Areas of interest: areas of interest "Pingliang Maternity and Child Health Care Hospital"
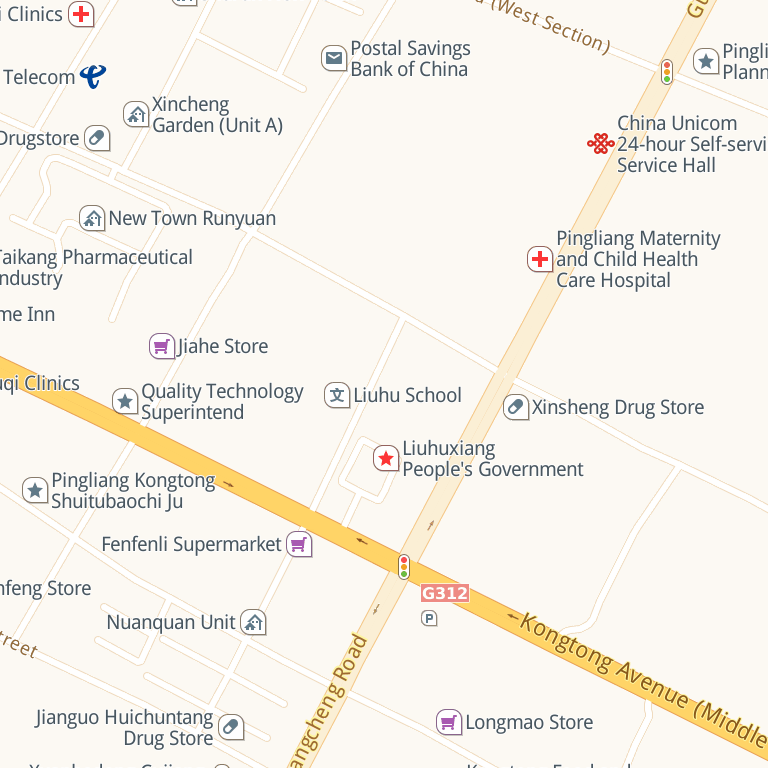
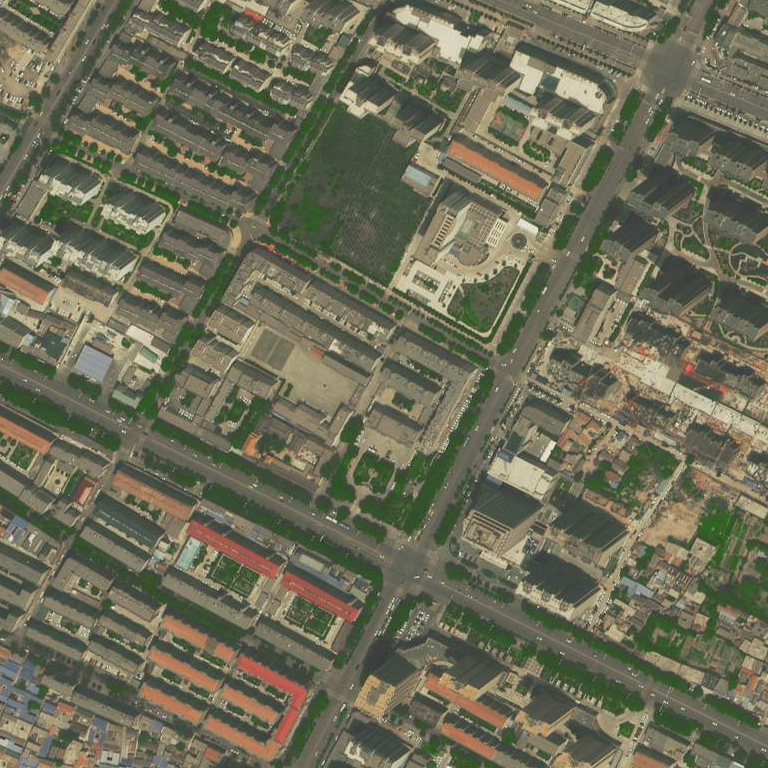